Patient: sex M, age 47
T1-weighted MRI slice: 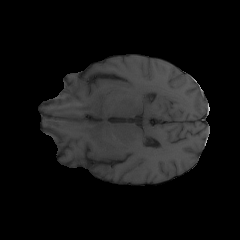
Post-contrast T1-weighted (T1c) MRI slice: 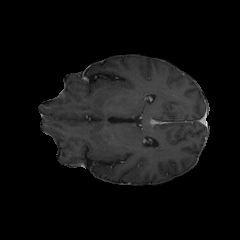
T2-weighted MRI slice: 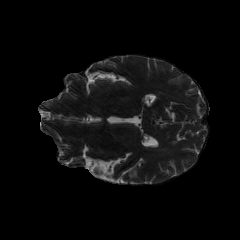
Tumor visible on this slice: no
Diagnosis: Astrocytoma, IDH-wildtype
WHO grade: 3